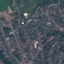
Land use / land cover: Residential